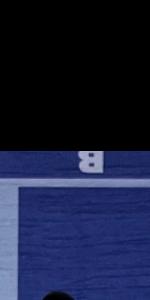
Label: Empty